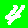
Digit: 4